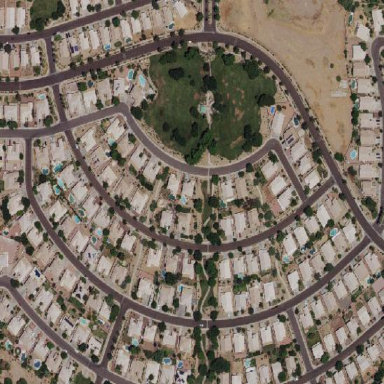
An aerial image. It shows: Single-family residential area.